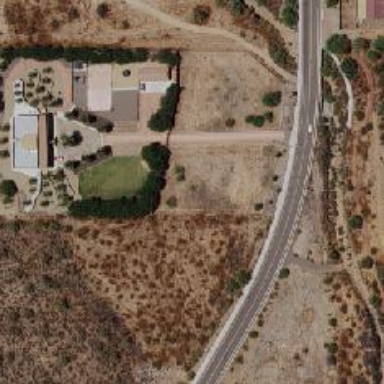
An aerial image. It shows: Driveway.